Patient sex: M
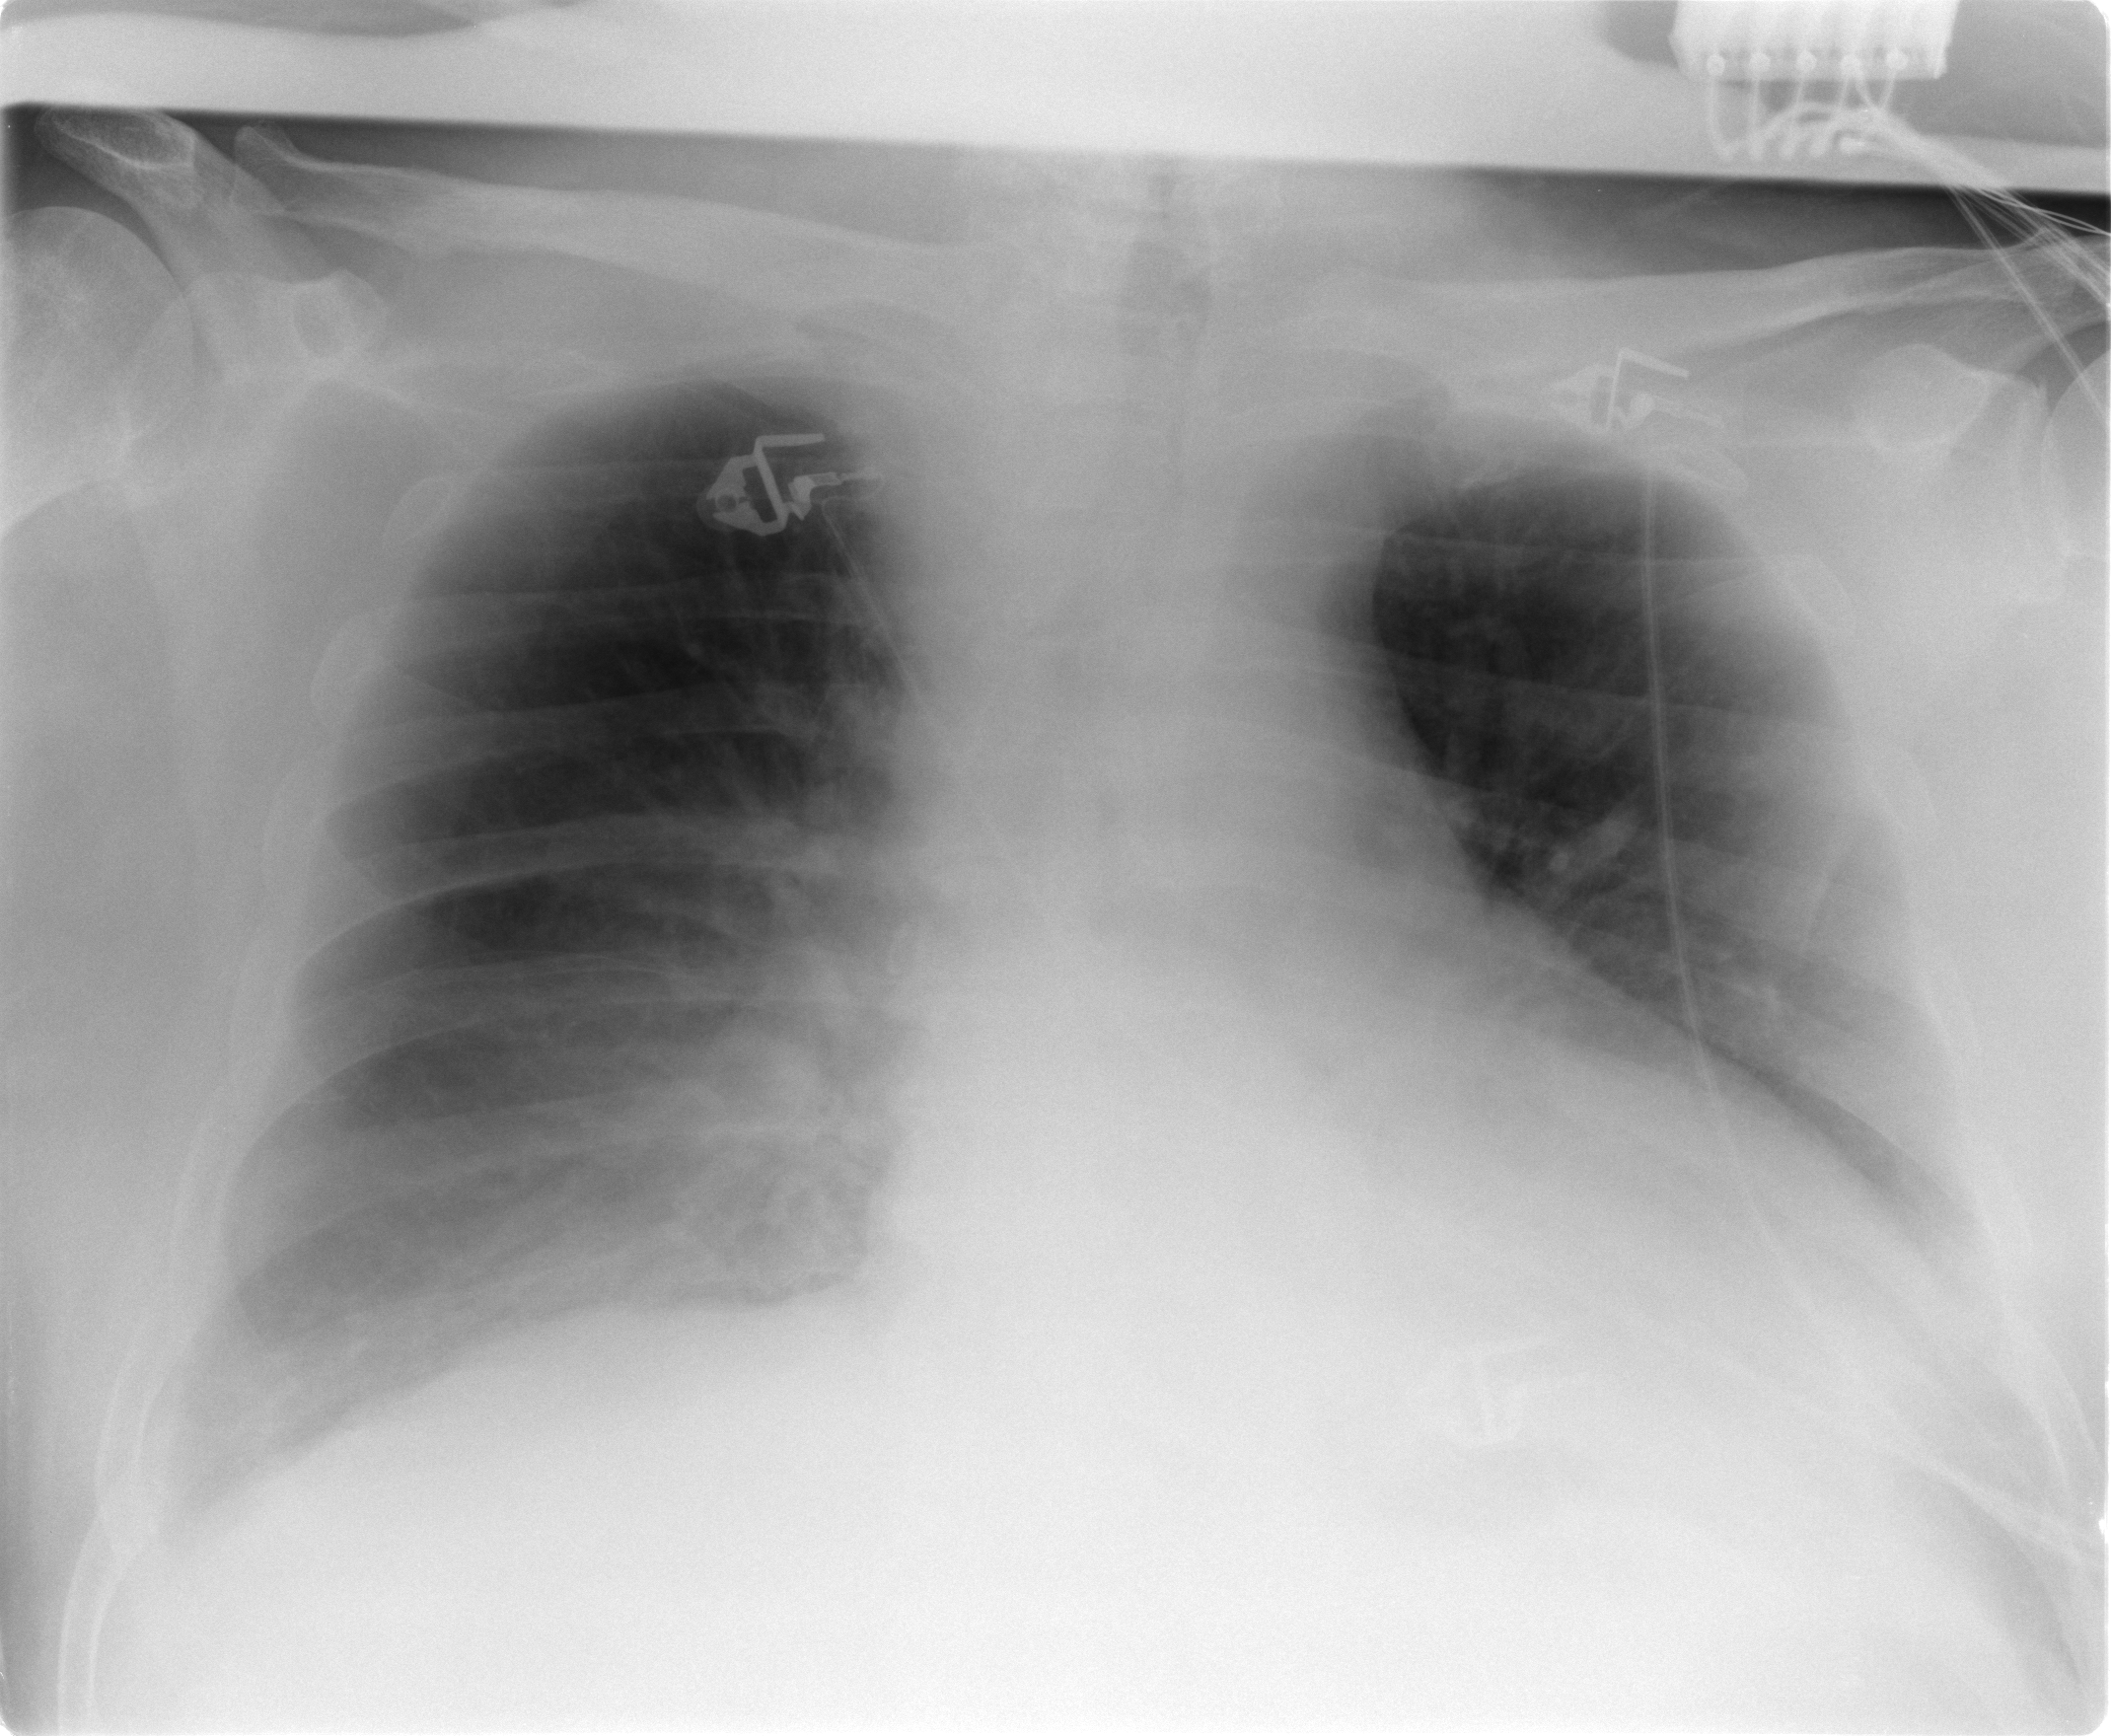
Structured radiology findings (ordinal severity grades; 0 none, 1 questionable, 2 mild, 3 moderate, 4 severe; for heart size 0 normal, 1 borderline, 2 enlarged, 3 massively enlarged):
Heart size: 2
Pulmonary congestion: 2
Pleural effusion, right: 1
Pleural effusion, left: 1
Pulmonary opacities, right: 2
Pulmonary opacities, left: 1
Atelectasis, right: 1
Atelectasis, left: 1